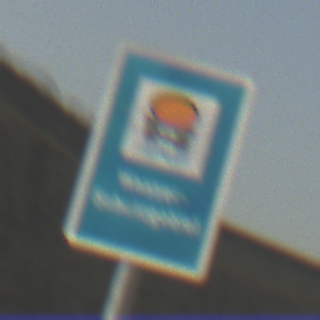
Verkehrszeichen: Wasserschutzgebiet
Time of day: MorningAfternoon
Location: Outdoor (Suburban)
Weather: Clear
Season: NotSpecified
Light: Natural